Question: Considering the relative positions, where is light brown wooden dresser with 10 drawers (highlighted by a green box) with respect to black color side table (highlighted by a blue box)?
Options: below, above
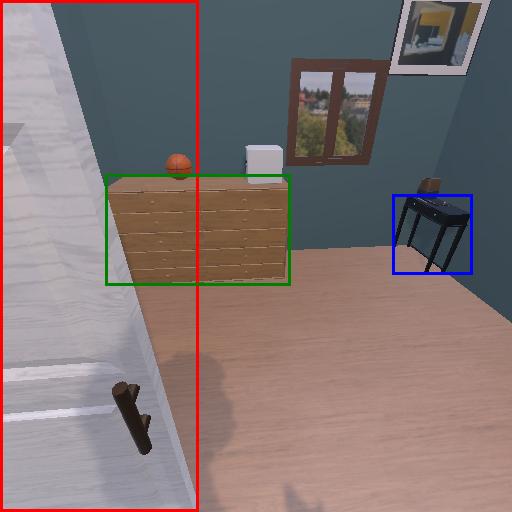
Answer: below